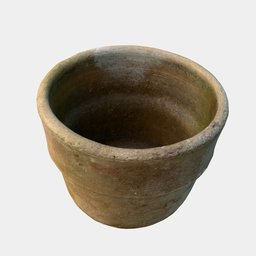
Label: decoration